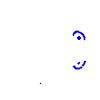
Particle: kaon